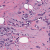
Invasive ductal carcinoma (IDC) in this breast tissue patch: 1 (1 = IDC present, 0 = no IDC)